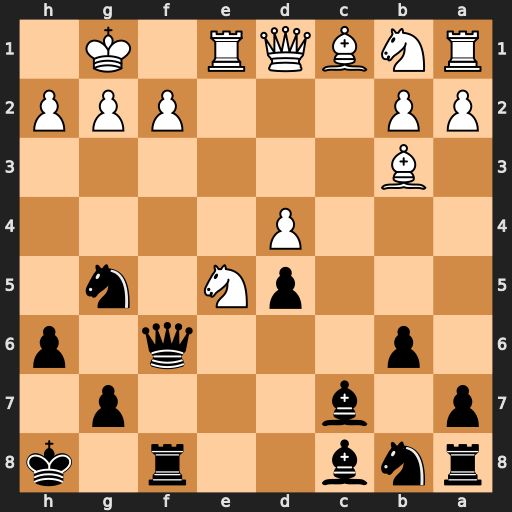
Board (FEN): rnb2r1k/p1b3p1/1p3q1p/3pN1n1/3P4/1B6/PP3PPP/RNBQR1K1
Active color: b
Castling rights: -
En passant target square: -
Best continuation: Bxe5 Bxg5 Qxf2+ Kh1 Bg4